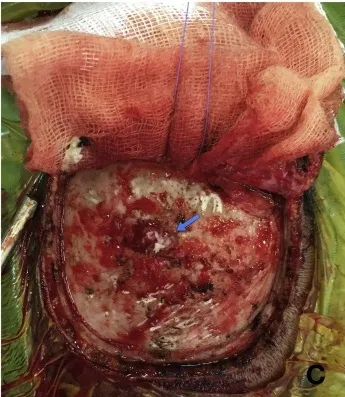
(C) The skull bone was invaded (blue arrow).
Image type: medical_photograph (other_medical_photograph)